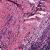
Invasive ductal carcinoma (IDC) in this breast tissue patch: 1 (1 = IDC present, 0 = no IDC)